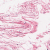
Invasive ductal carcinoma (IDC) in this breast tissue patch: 0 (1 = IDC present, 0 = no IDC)